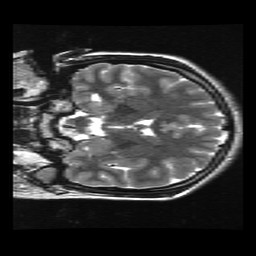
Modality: T2w
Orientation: coronal
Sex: female
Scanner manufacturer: ge
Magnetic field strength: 3 T
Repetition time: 5 s
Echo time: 0.1017 s